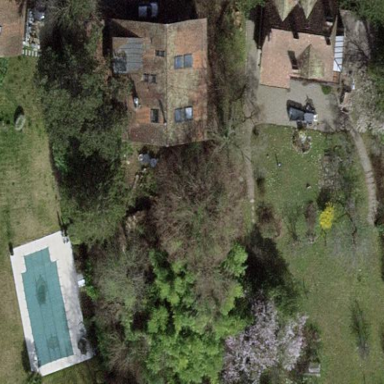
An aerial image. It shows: Garden enclosed by fence.